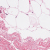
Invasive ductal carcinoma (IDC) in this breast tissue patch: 0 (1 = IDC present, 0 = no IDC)